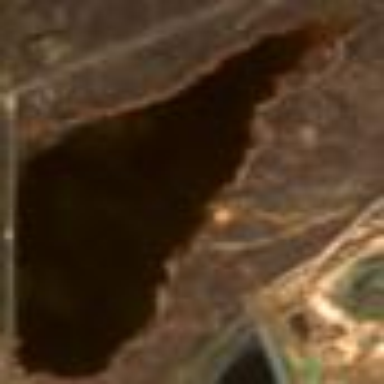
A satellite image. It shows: Tailings reservoir used for land use. It is type of reservoir formed by waterway.